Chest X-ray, PA view. Patient: 48 years old, sex F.
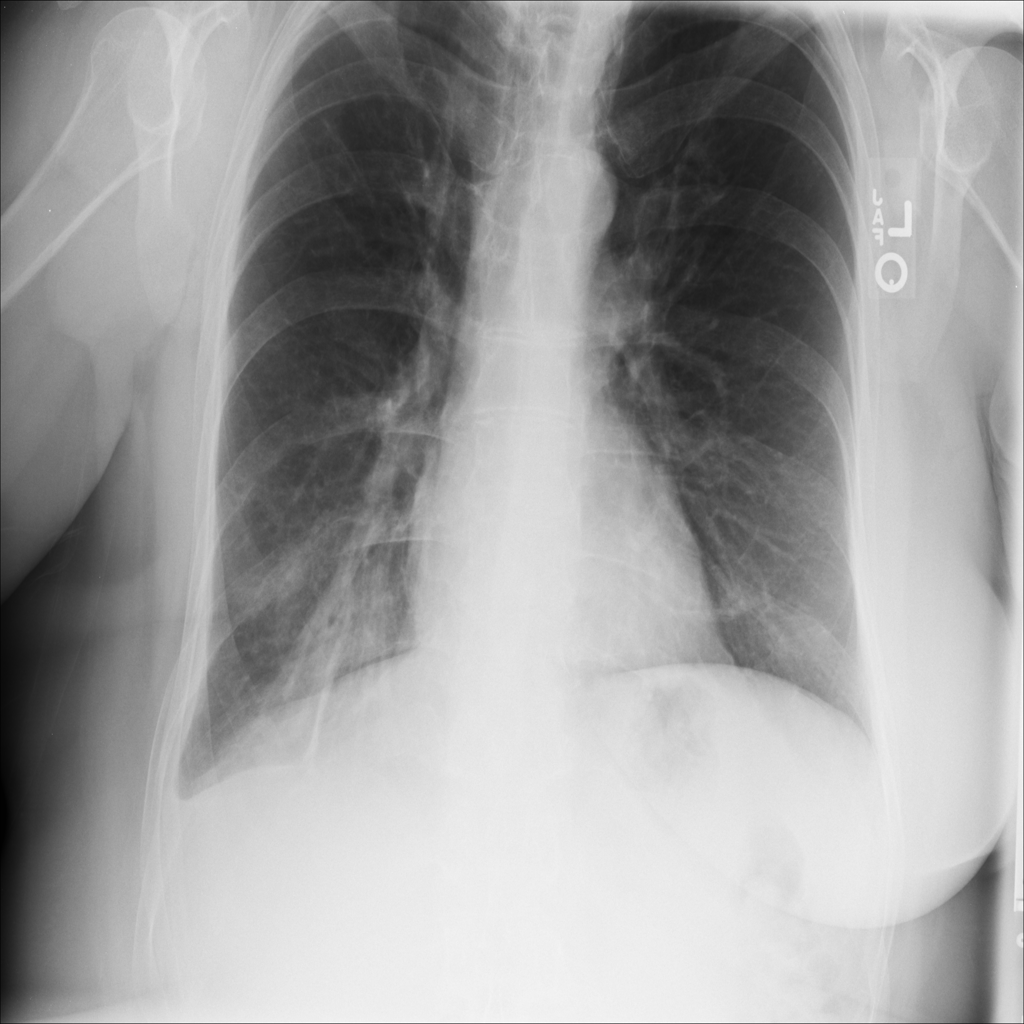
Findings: Nodule